Interaction volume radius: 5 \u00c5
Interaction volume height: 15 \u00c5
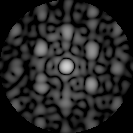
Disorder parameter: 0.497